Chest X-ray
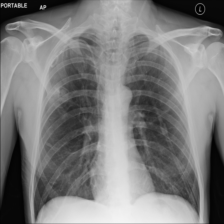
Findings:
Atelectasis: negative
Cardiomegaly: negative
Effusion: negative
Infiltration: negative
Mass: negative
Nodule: negative
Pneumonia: negative
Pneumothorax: positive
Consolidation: negative
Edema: negative
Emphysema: negative
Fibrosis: negative
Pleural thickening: negative
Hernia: negative